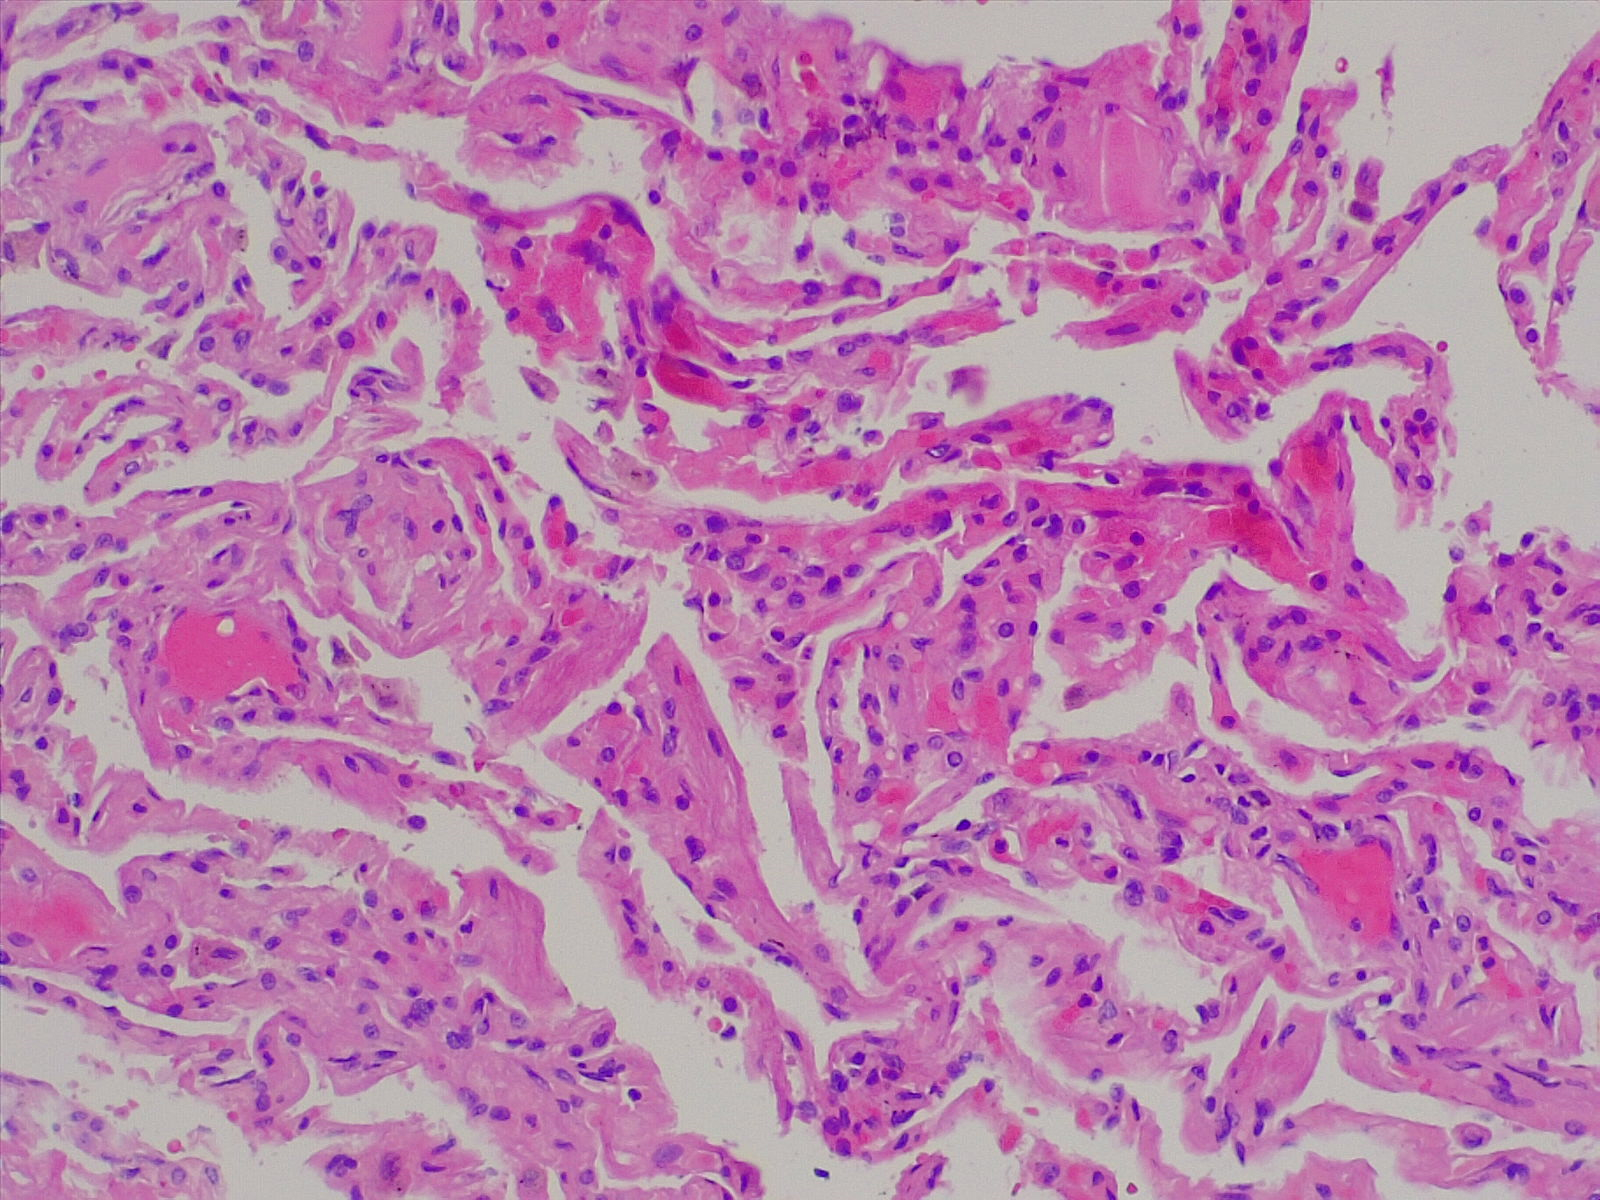
Label: normal lung tissue